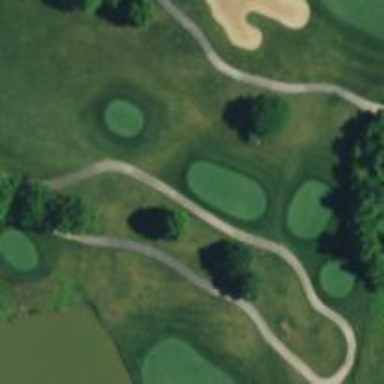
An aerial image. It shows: Area of rough grass used for golf.